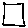
Label: square